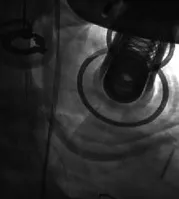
TAVR process. Aortic angiography showed no paravalvular leaks (C).
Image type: radiology (x_ray)